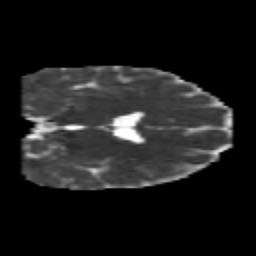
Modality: MD
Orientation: coronal
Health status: healthy
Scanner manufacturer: philips
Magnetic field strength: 3 T
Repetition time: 6.964 s
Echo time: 0.092 s